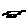
Label: cat